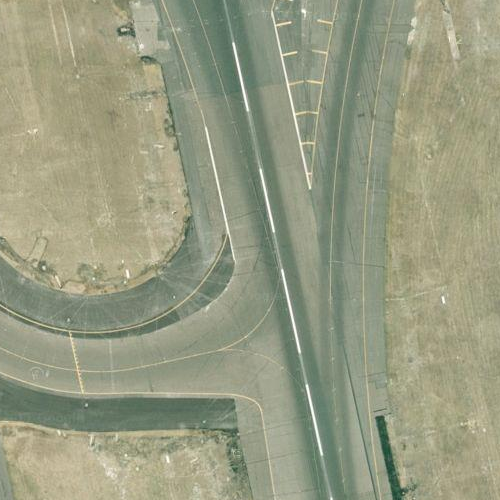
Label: sydney